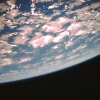
Label: cloud